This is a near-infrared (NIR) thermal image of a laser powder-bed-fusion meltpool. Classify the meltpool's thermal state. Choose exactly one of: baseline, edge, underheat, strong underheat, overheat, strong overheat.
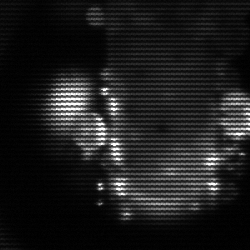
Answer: strong underheat